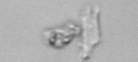
Label: detritus